Field crop: maize
Growth stage: 1
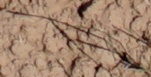
Species: lolium